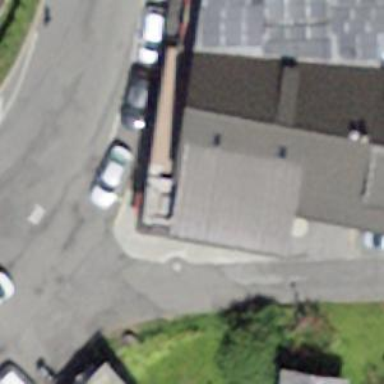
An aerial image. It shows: Supermarket.